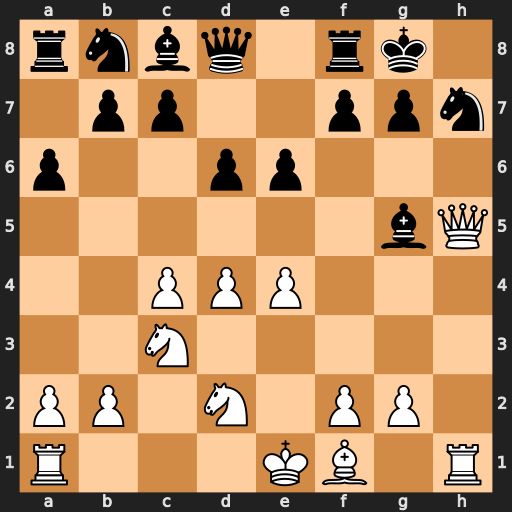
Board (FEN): rnbq1rk1/1pp2ppn/p2pp3/6bQ/2PPP3/2N5/PP1N1PP1/R3KB1R
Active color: w
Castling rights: KQ
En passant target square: -
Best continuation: Qxh7#